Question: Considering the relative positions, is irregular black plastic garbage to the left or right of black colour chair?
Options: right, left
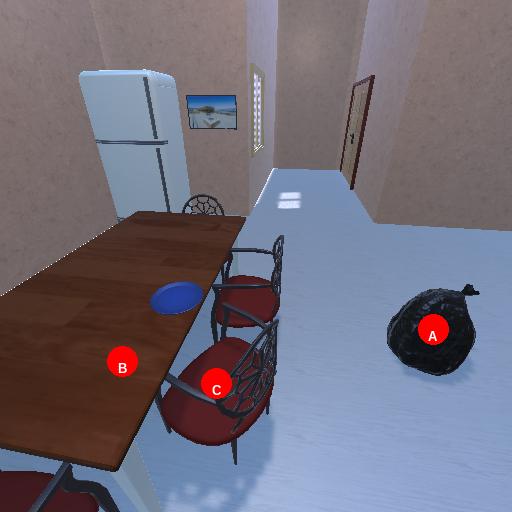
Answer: right